Aerial crown-view tile of a tropical tree (Barro Colorado Island, Panama), acquired 20240611:
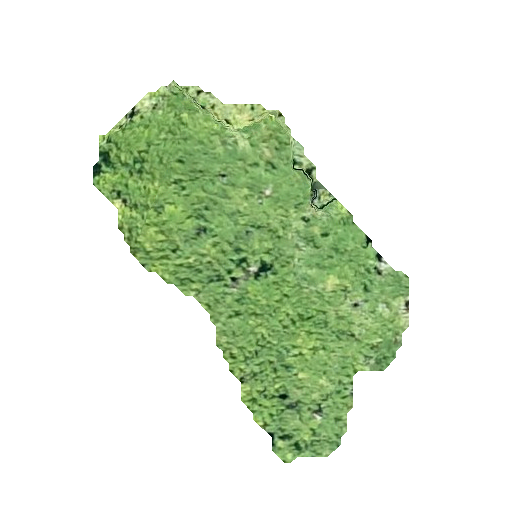
Species: Jacaranda copaia
GBIF accepted scientific name: Jacaranda copaia
Crown area: 100.725 m²